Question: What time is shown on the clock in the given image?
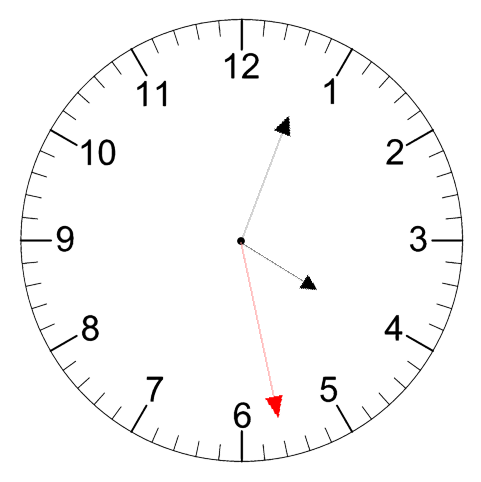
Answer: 04:03:28